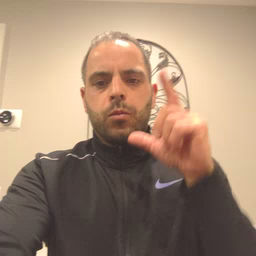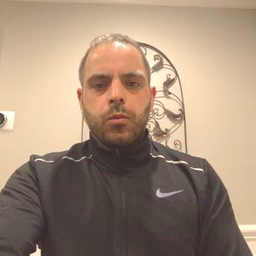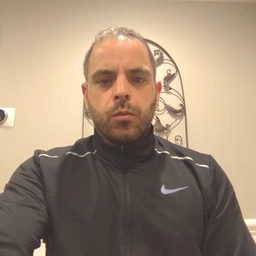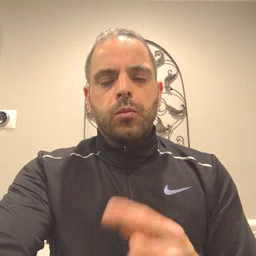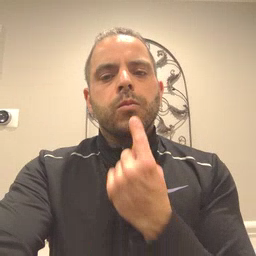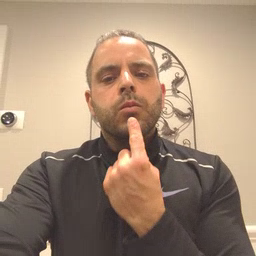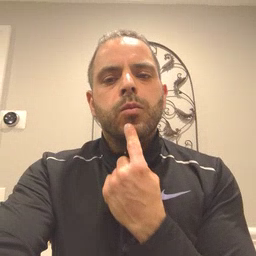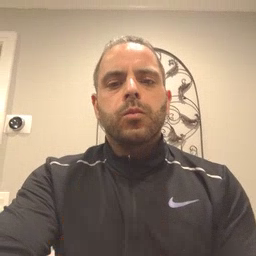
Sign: say